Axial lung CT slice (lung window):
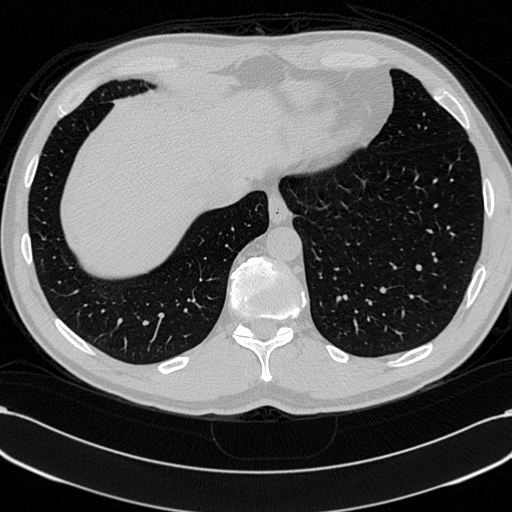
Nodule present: no